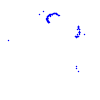
Particle: proton